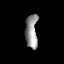
Tissue: prostate
Cell type: T cells
Senescence score: 0.3189
Nuclear area (px): 395
Mean DAPI intensity: 151.592